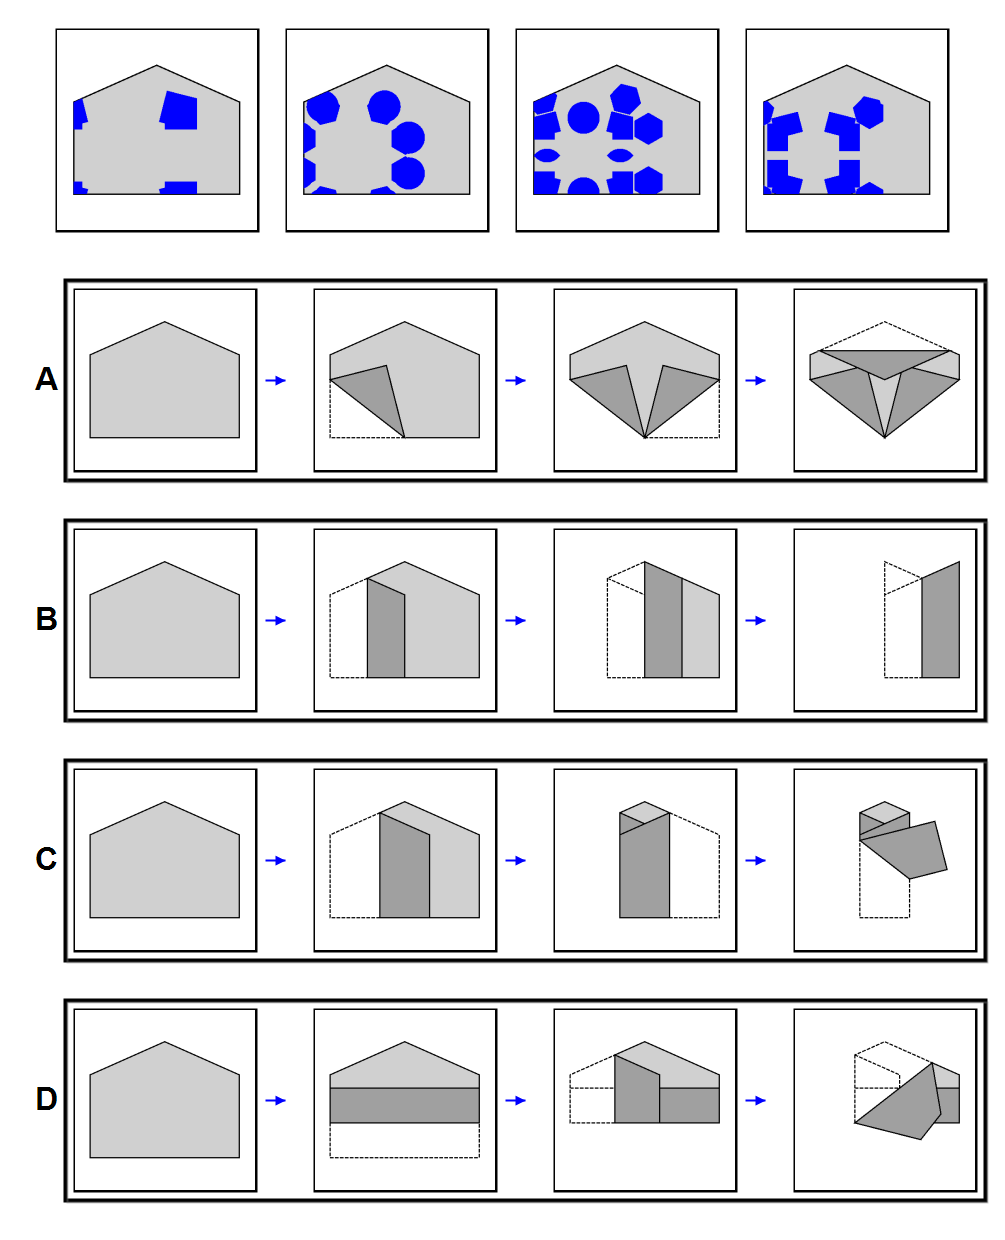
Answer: D